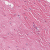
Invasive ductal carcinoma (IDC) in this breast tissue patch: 0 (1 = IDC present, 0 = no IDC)